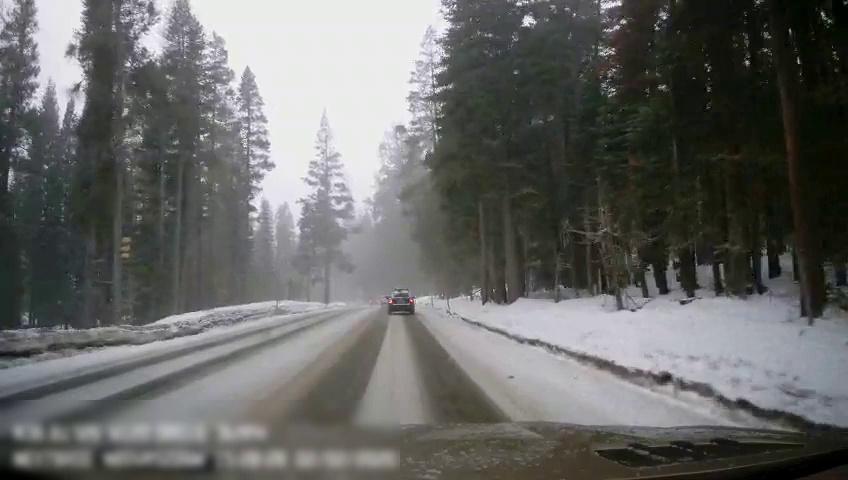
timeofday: Day
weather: Snowy
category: Drivable Space
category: Vehicles | Car
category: Vehicles | SUV